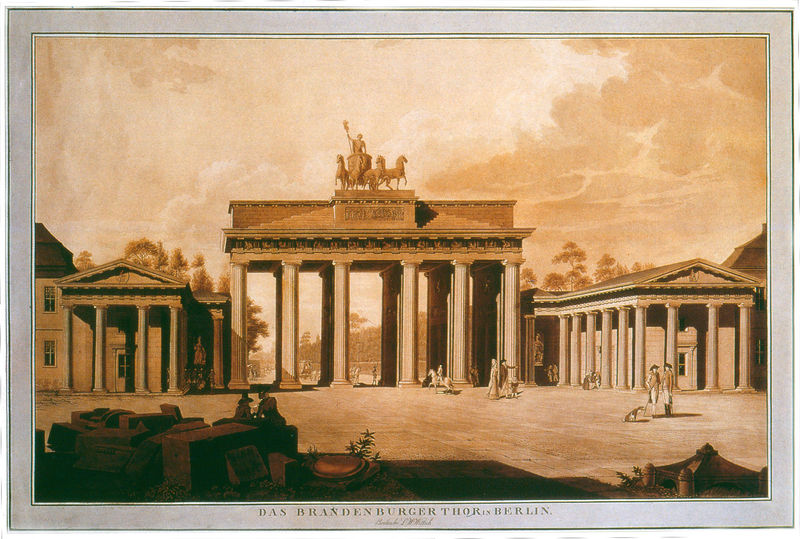
Titel: Das Brandenburger Tor von Osten nach einer Zeichnung von Peter Ludwig Lütke
Künstler: Daniel Berger
Schlagwörter: himmel, schatten, wolken, aquarell, bäume, landschaft, menschen, braun, frau, licht, männer, szene, säule, säulen, zeichnung, gebäude, hund, rot, architektur, pflanzen, pferde, reiter, deutschland, man, gepäck, fels, giebel, mauer, platz, sepia, wagen, wagenrad, soldaten, tor, tusche, berlin, denkmal, druck, soldat, antik, thor, tempel, spaziergänger, rötel, quadriga, tiergarten, staute, säulem, müll, brandenburg, brandenburger tor, pariser platz, reiterfigut, 1900, 1800, iberlin, siegeswagen, müöö, brandenburger tot